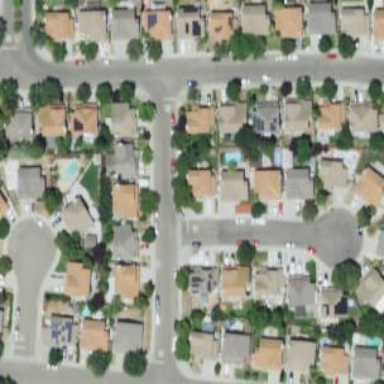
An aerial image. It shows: Neighborhood.